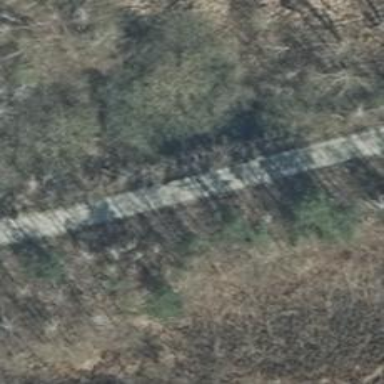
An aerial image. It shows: Track with pebblestone surface. The track type is grade2.